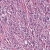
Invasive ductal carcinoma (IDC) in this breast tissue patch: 1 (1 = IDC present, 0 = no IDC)